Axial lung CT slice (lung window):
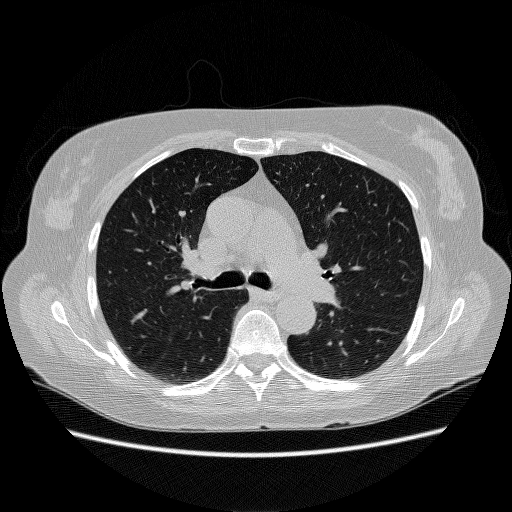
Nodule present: no